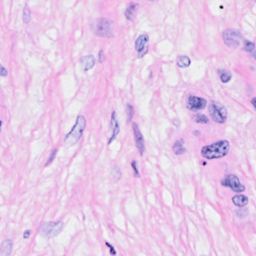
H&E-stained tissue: Breast